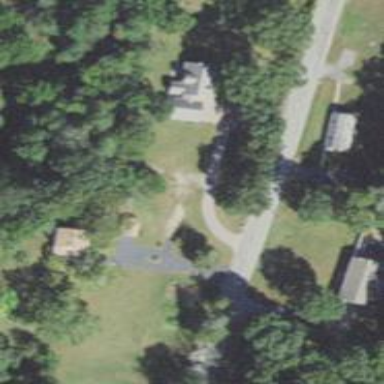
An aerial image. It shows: Residential driveway used as service road.